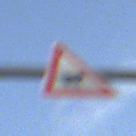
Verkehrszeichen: ViehtriebLinks
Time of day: SunriseSunset
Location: Outdoor (RoadRail)
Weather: PartlyCloudy
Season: NotSpecified
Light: Natural